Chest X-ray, AP view. Patient: 14 years old, sex M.
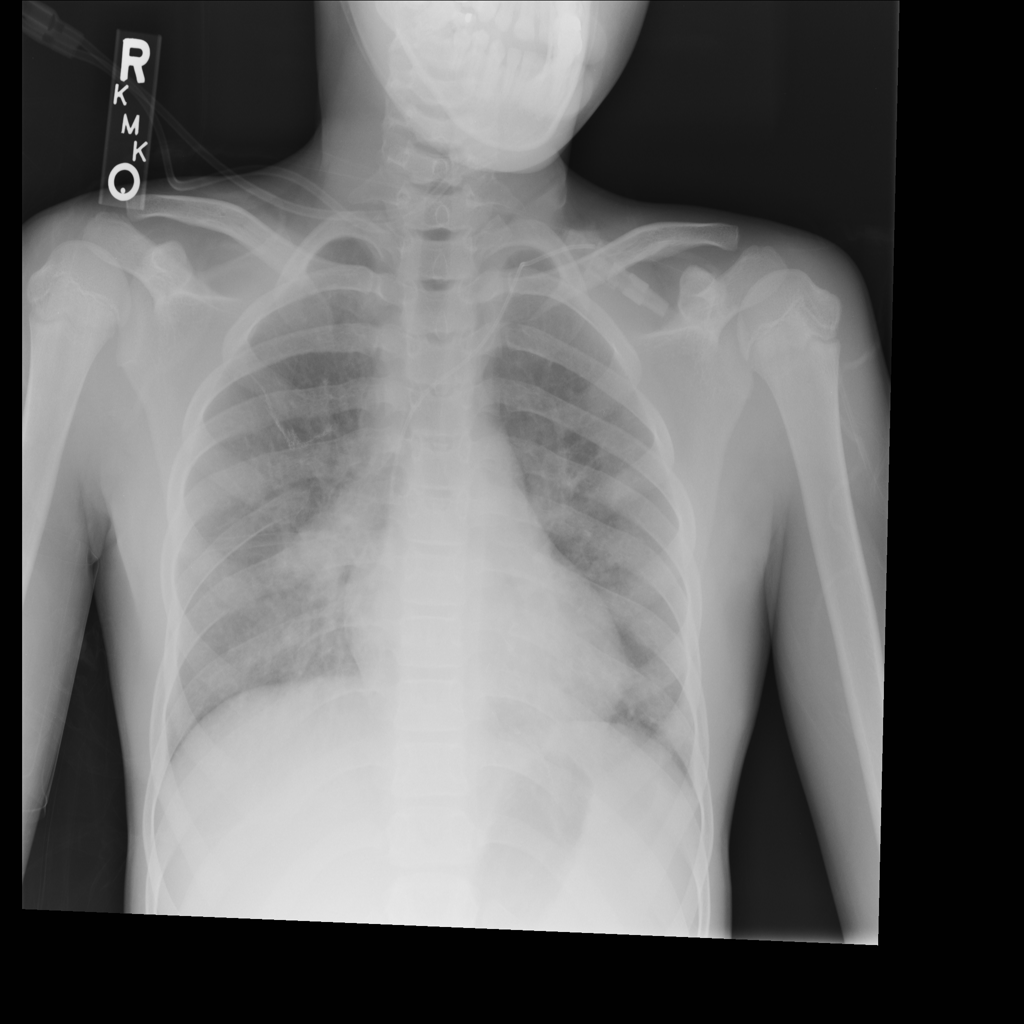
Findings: Infiltration